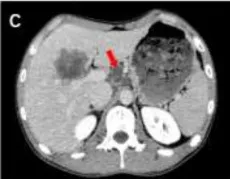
CT plain and enhanced scan. Delayed phase) showed circular enhancement.
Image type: radiology (ct)